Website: macys
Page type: billing-address
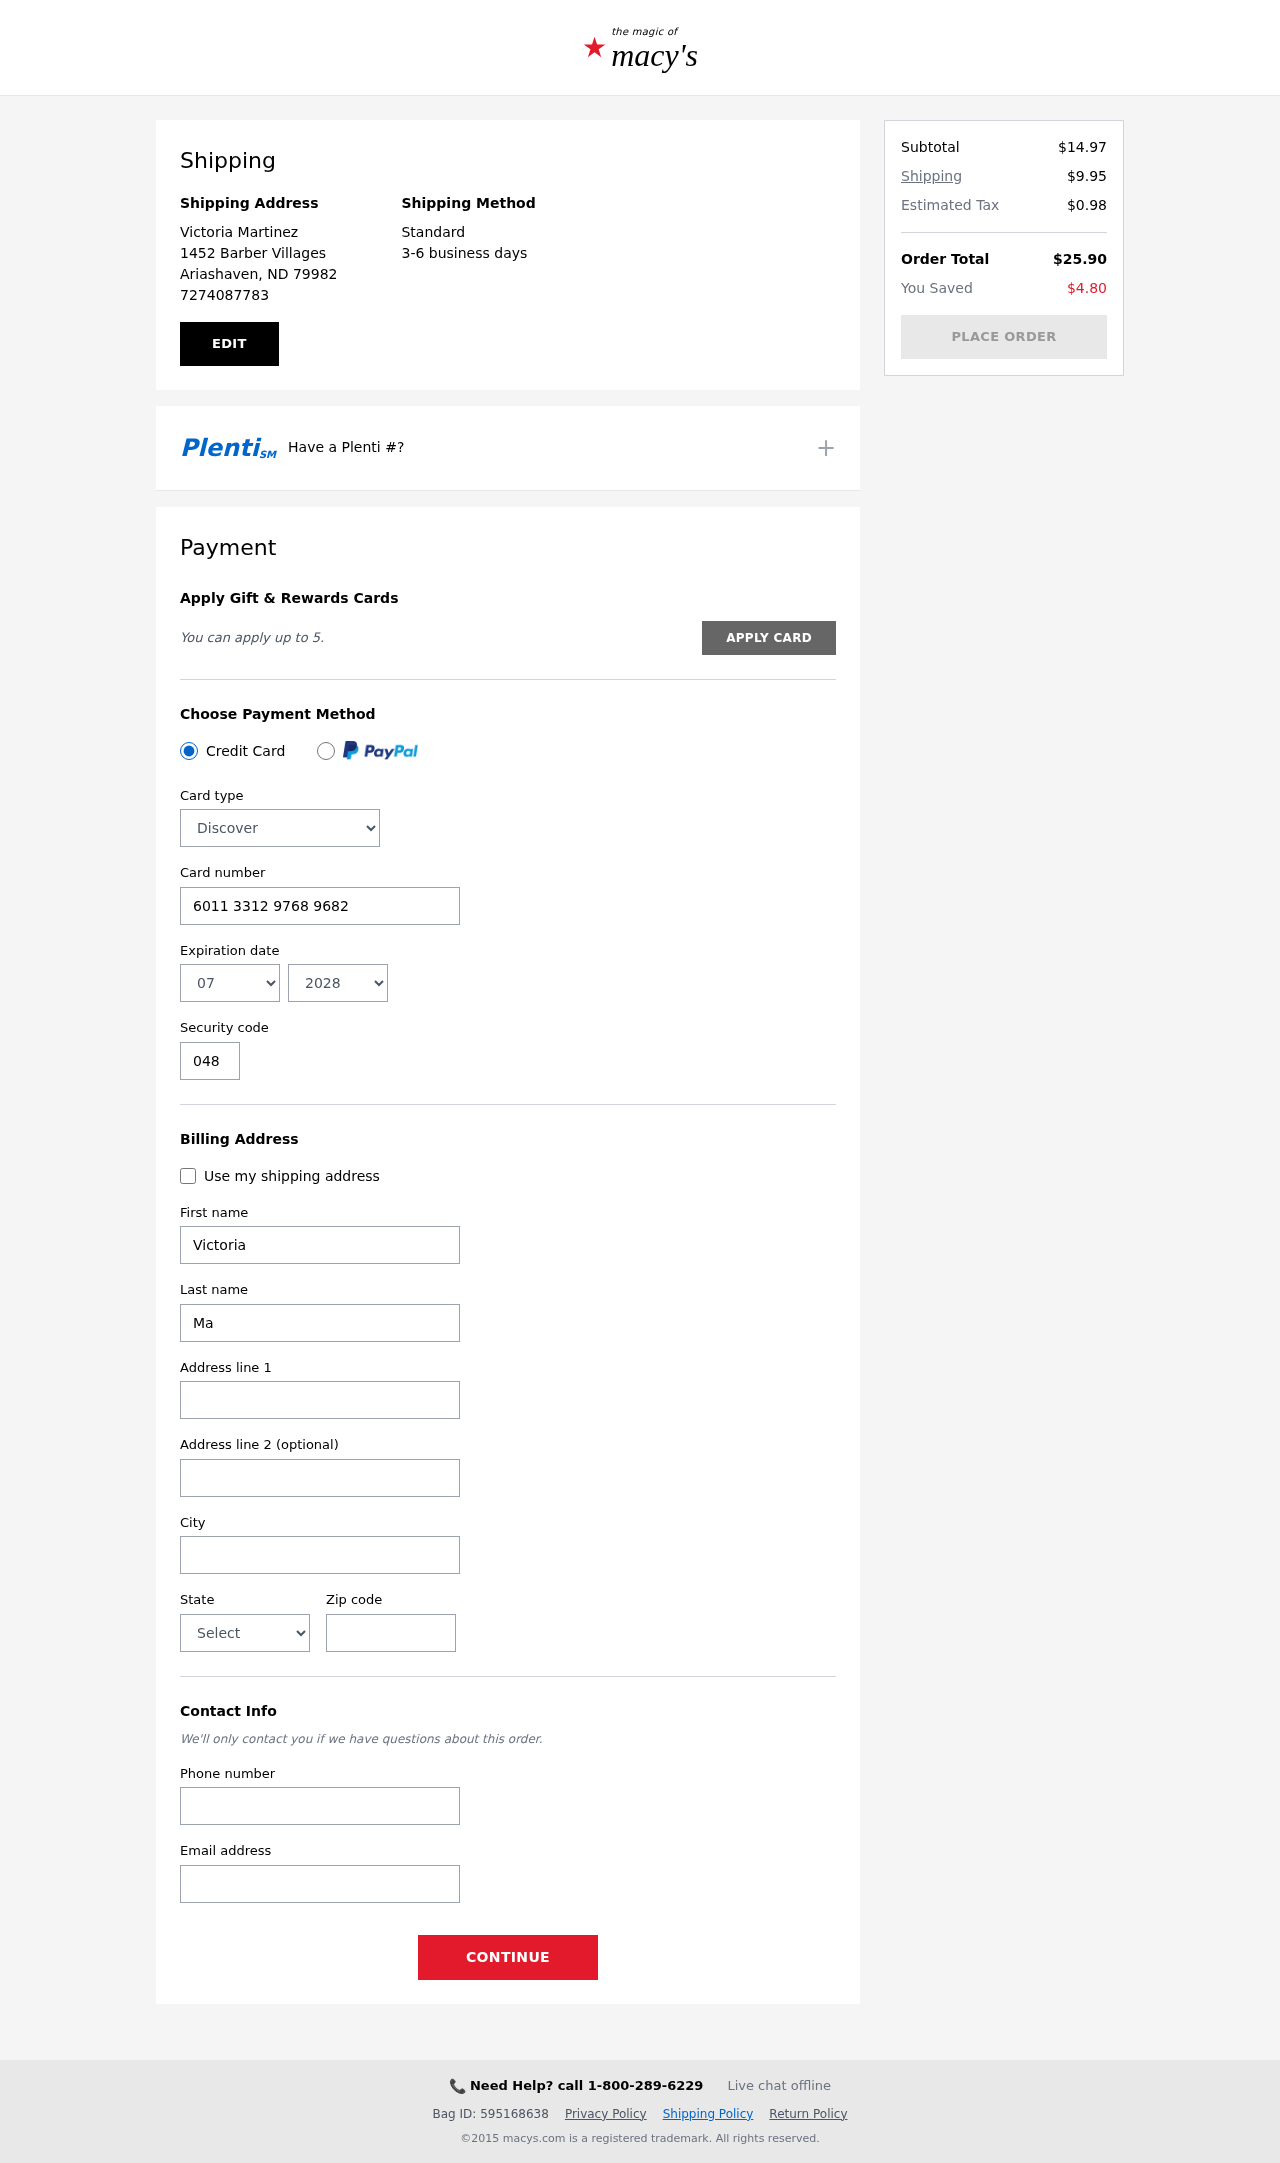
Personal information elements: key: PII_CARD_CVV
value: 048
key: PII_CARD_EXPIRY_MONTH
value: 07
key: PII_CARD_EXPIRY_YEAR
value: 28
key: PII_CARD_NUMBER
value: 6011 3312 9768 9682
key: PII_CARD_TYPE
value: Discover
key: PII_CITY
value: Ariashaven
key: PII_CITY_STATE_ZIP
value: Ariashaven, ND 79982
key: PII_EMAIL
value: victoria_martinez@hotmail.com
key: PII_FIRSTNAME
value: Victoria
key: PII_FULLNAME
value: Victoria Martinez
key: PII_LASTNAME
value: Martinez
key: PII_PHONE
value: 7274087783
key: PII_POSTCODE
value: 79982
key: PII_STATE
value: North Dakota
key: PII_STREET
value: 1452 Barber Villages
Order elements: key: ORDER_SUBTOTAL
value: $14.97
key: ORDER_SHIPPING_COST
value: $9.95
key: ORDER_TAX
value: $0.98
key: ORDER_TOTAL
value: $25.90
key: ORDER_SAVINGS
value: $4.80